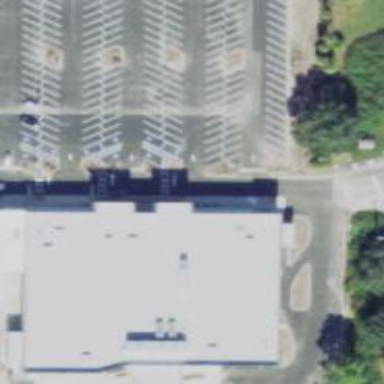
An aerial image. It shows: Parking space is available.